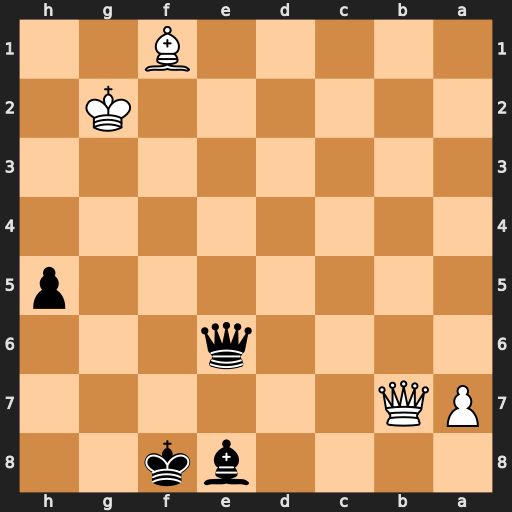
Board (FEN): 4bk2/PQ6/4q3/7p/8/8/6K1/5B2
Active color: b
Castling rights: -
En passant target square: -
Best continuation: Bc6+ Qxc6 Qxc6+